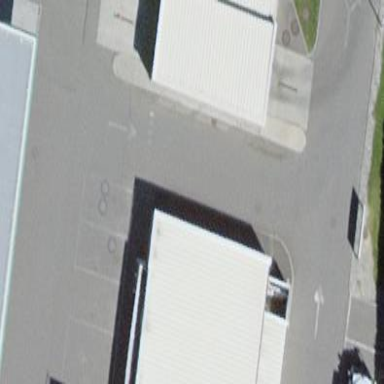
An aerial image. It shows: Industrial building.